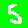
Digit: 5